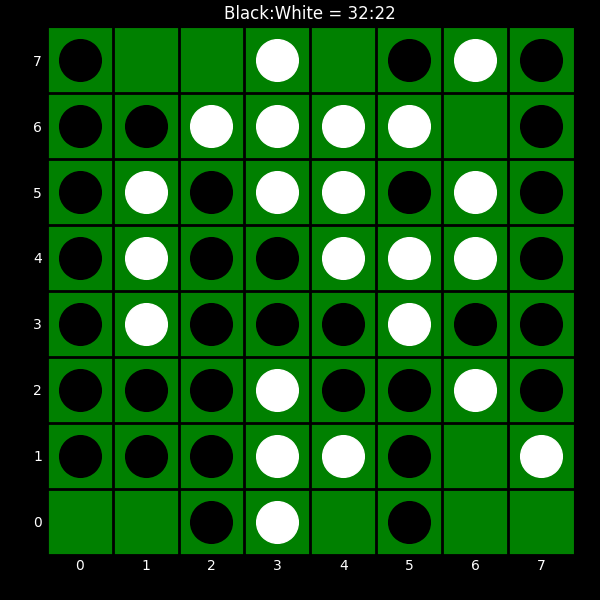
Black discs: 32
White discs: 22